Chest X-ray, PA view. Patient: 10 years old, sex M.
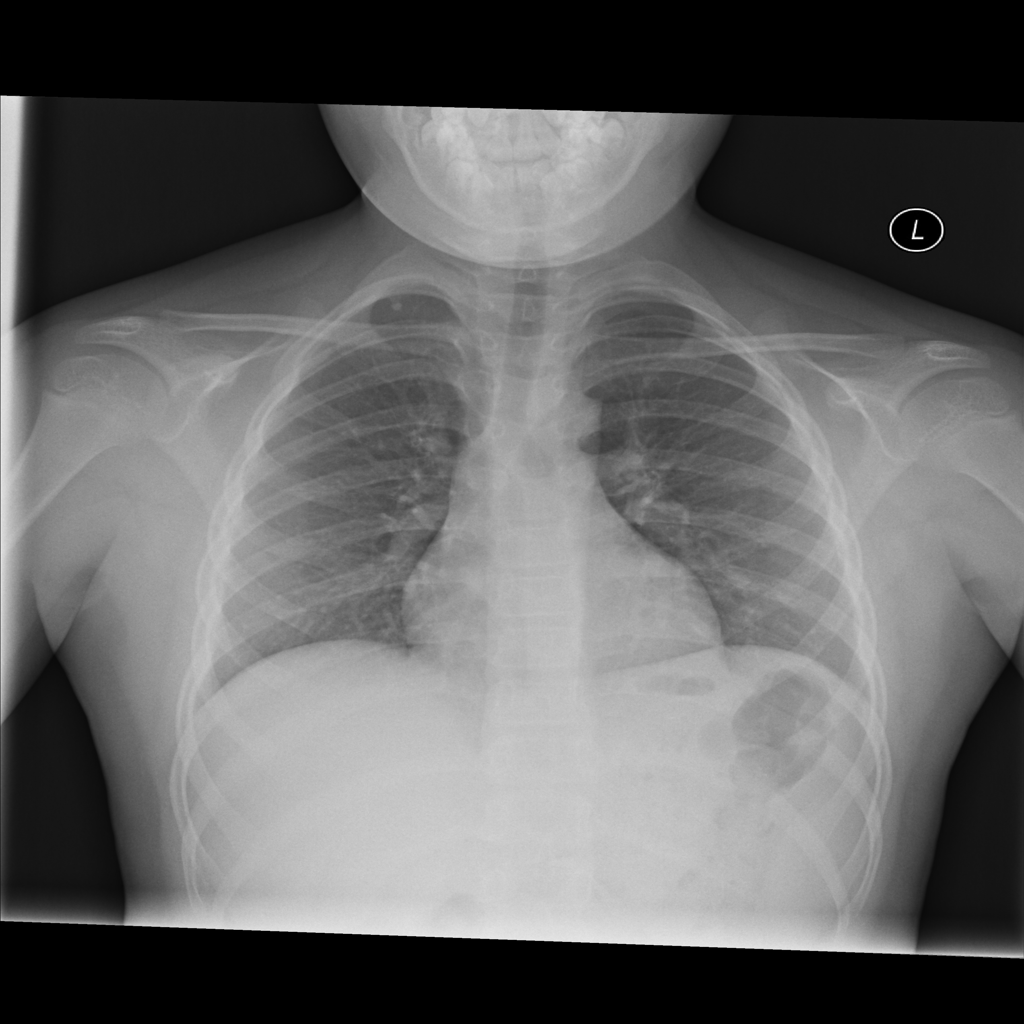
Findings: No Finding